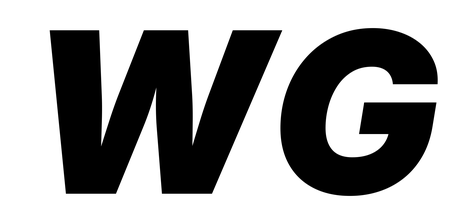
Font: Inter-Italic_Black_Italic